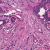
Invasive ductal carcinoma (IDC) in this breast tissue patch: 1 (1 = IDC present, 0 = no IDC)